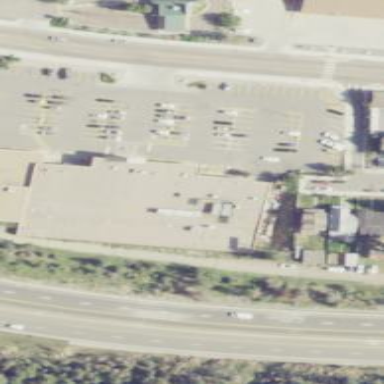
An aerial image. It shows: Supermarket building.